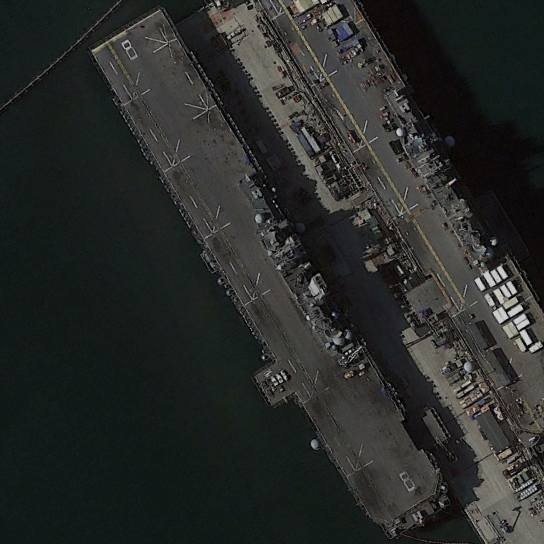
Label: assault